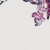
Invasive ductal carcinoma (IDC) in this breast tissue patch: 0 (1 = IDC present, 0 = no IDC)